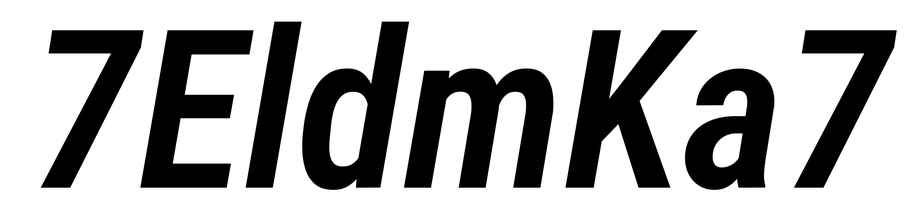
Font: Roboto-Italic_Condensed_SemiBold_Italic